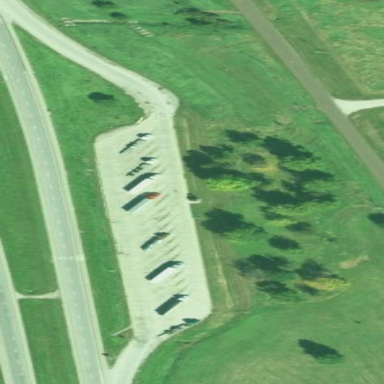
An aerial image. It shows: Rest area along the road.